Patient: sex M, age 46
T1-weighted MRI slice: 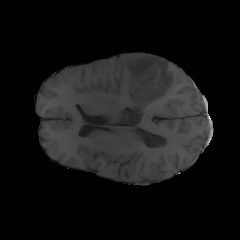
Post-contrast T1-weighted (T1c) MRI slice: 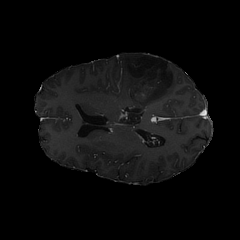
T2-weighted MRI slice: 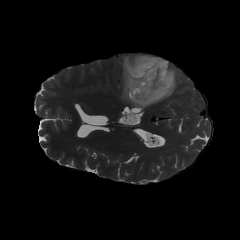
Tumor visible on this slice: yes
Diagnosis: Astrocytoma, IDH-mutant
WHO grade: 3